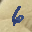
Label: 6